Interaction volume radius: 10 \u00c5
Interaction volume height: 10 \u00c5
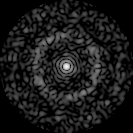
Disorder parameter: 0.8097